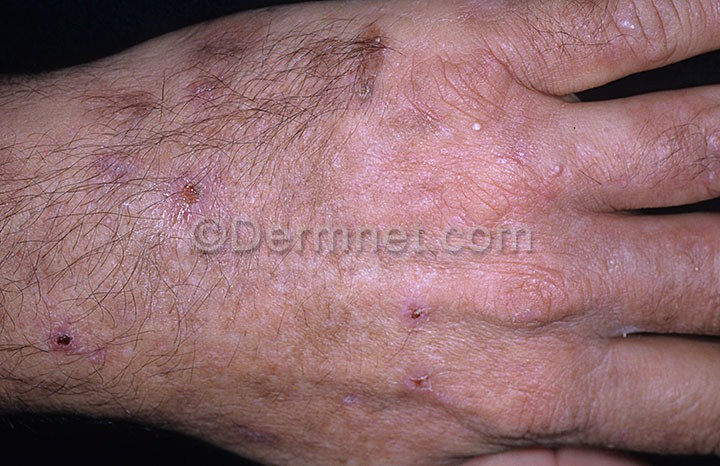
Disease: Light Diseases and Disorders of Pigmentation